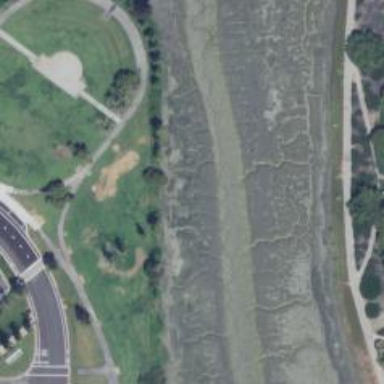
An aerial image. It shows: Tidal channel that allows water to flow in and out as the tides change.